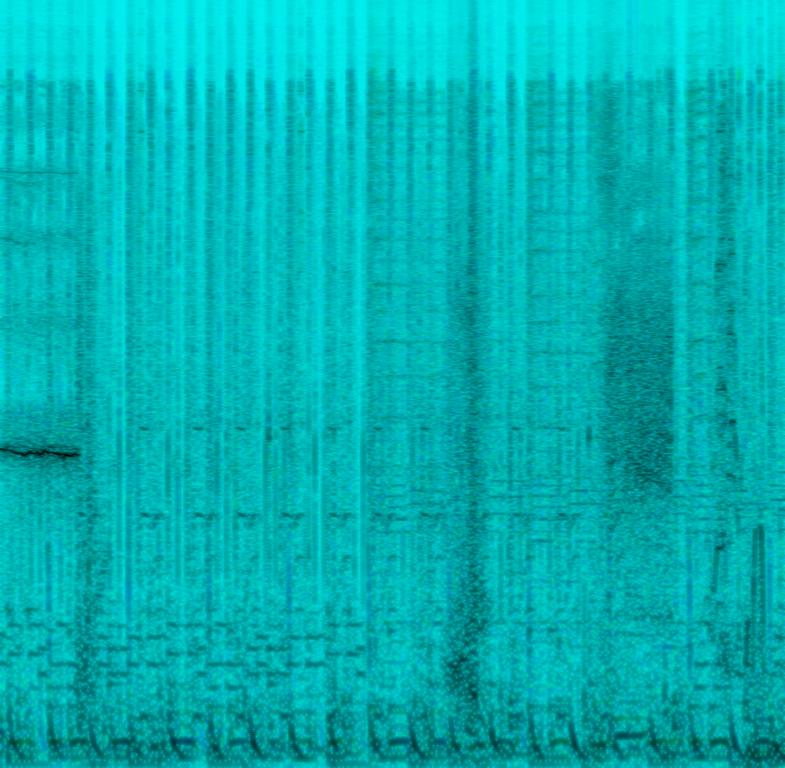
This is a comedic music piece used in the background of an animation. There is a medium-to-high pitch synth playing the main theme with an electric guitar and bass guitar pattern in the background. The rhythm consists of a simple electronic drum beat. A lot of sound effects are used such as falling, biting and running.